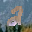
Label: 2